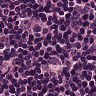
Metastatic tissue present: no